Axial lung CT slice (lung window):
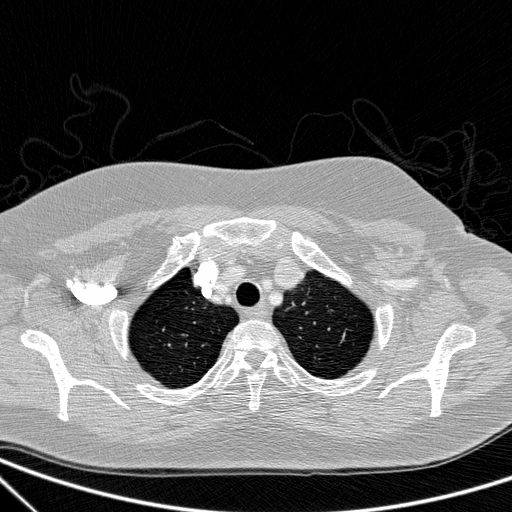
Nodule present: no